Current action and preconditions to check: trajectory_clear

Your task: For each precondition in the list above, predict whether it will hold at this action.

Consider the current scene as observed from the mobile robot's camera, and analyze the predicted future states of all dynamic agents (e.g., people, animals, vehicles, or any moving entities) within the NEXT SECOND.

IMPORTANT: Only answer "very likely" if you are absolutely certain—based on strong, clear evidence—that a dynamic agent will violate the precondition in the predicted future state. Do NOT answer "very likely" for unlikely, ambiguous, or low-probability risks.

Ask yourself for each precondition: Is there a high probability, with clear and convincing evidence, that the predicted future states of any dynamic agent will interfere with the predicted future state of the currently executing action within the NEXT SECOND, causing that precondition to fail?

Assess the risk level based on these predictions. Use "likely" or "very likely" if motions create a clear risk of interference.

Use "neutral" or "improbable" if agents are nearby but their predicted paths are clearly diverging or non-conflicting.

Failure Risk Categories: "very improbable", "improbable", "neutral", "likely", "very likely"

Answer Format: Output ONLY the probability_of_failure value from these categories: "very improbable", "improbable", "neutral", "likely", "very likely"

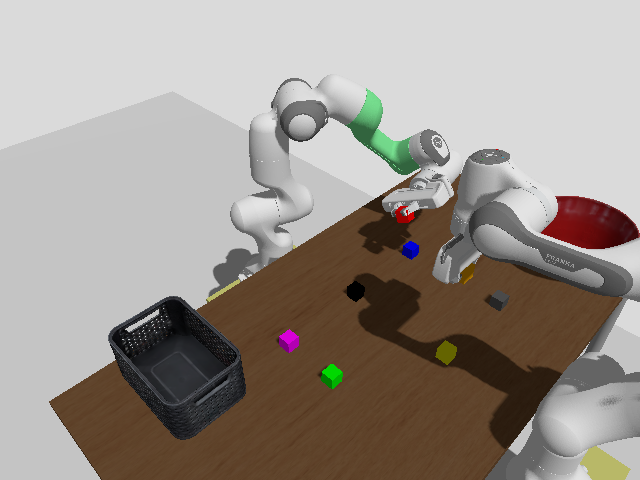

Answer: very improbable